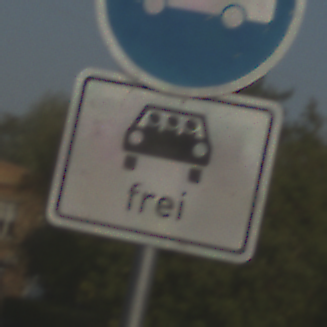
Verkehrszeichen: MehrfachbesetzePersonenkraftwagenFrei
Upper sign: Busssonderstreifen
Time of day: SunriseSunset
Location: Outdoor (Special)
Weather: Clear
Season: NotSpecified
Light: Natural